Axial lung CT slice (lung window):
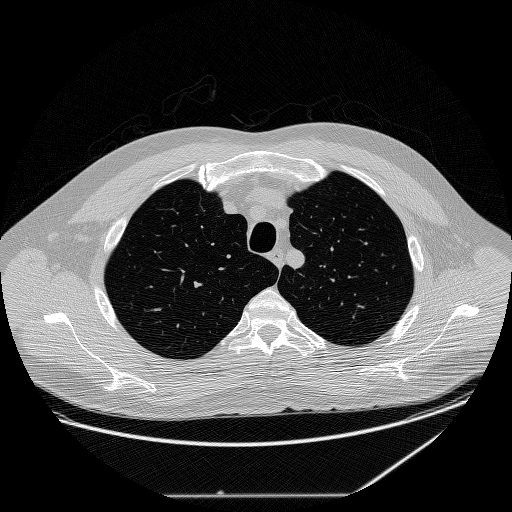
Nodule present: no